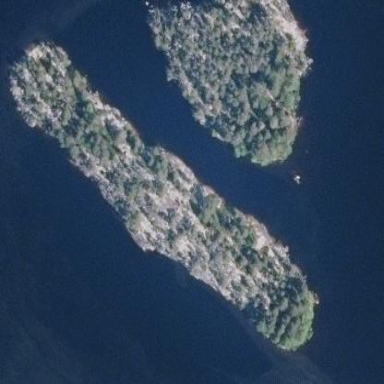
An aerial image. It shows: Island covered with woodland.